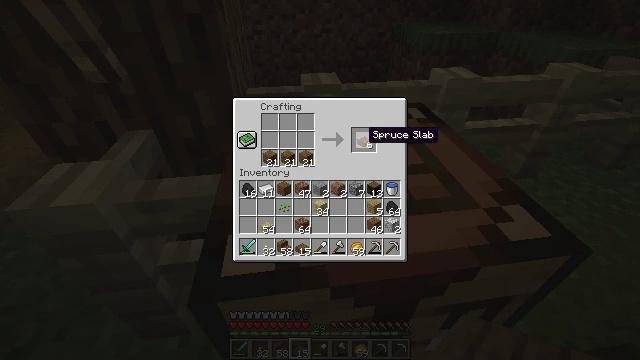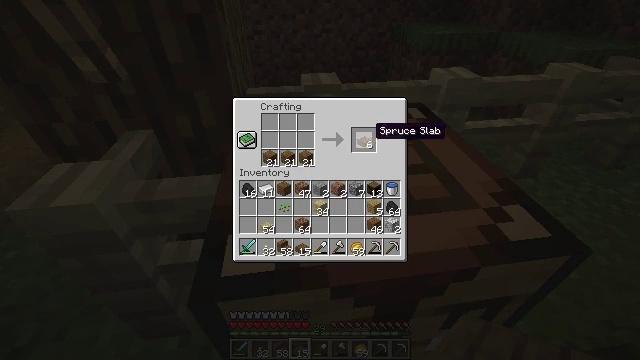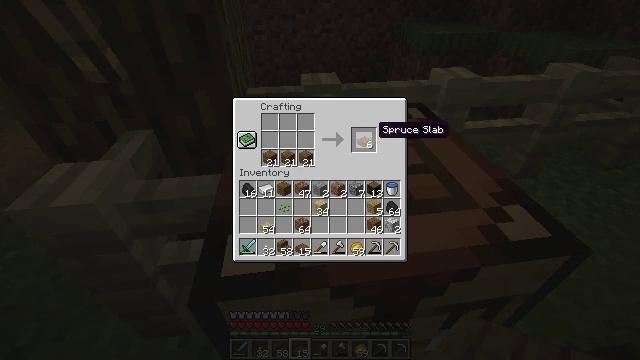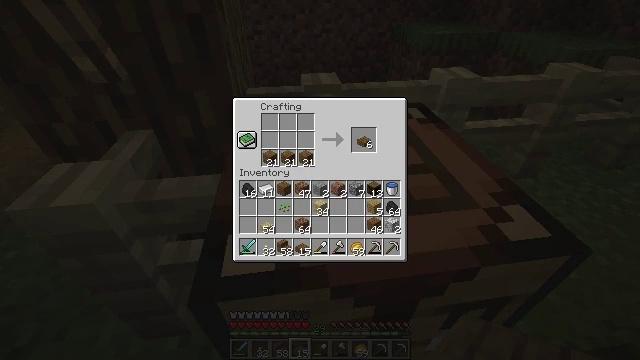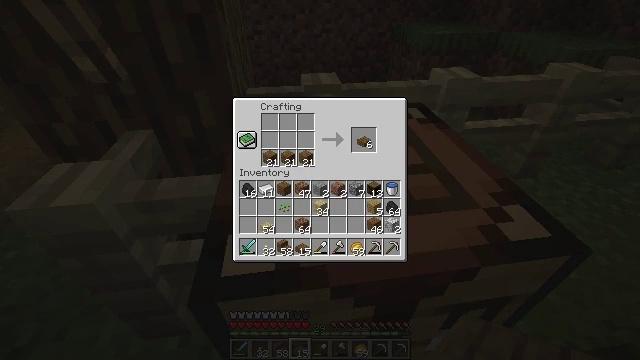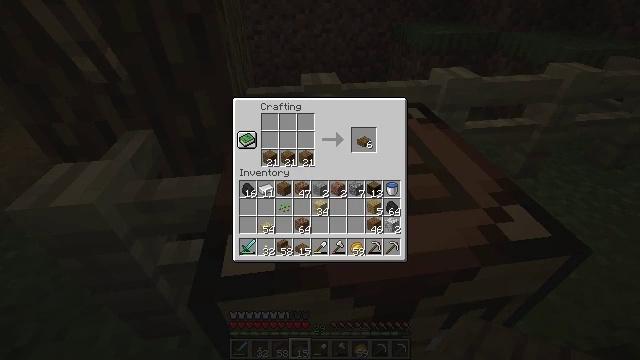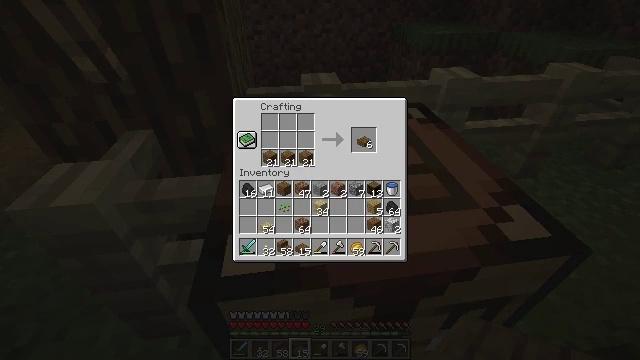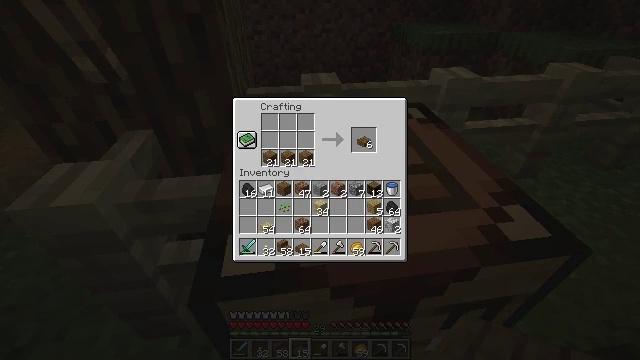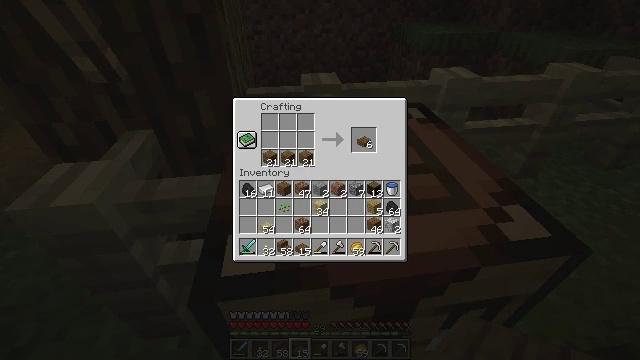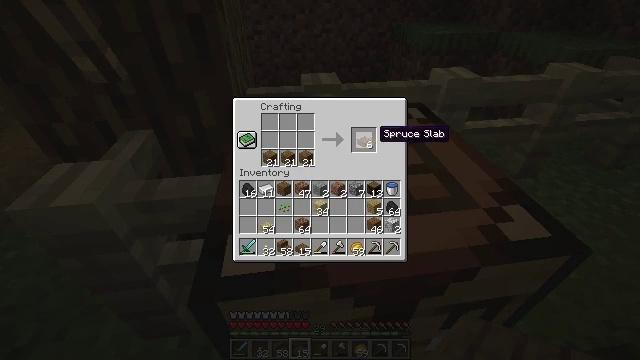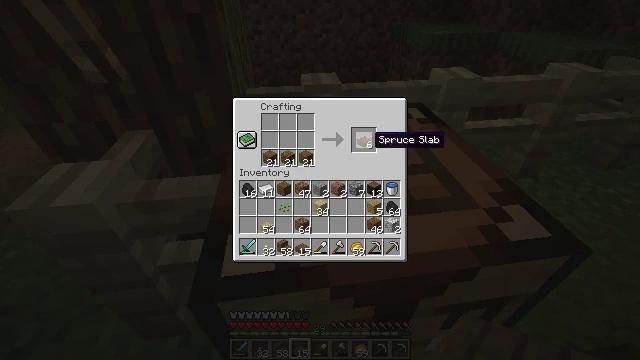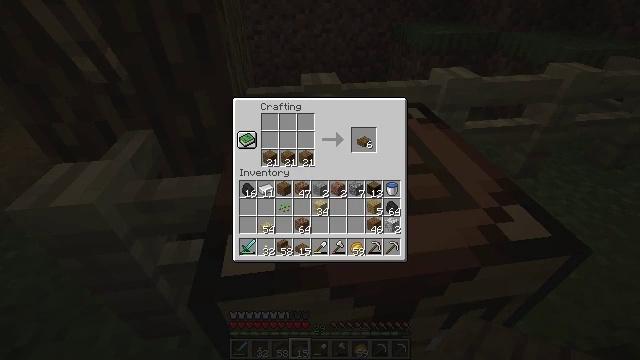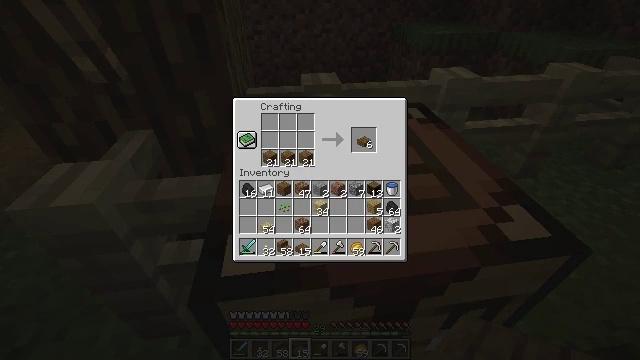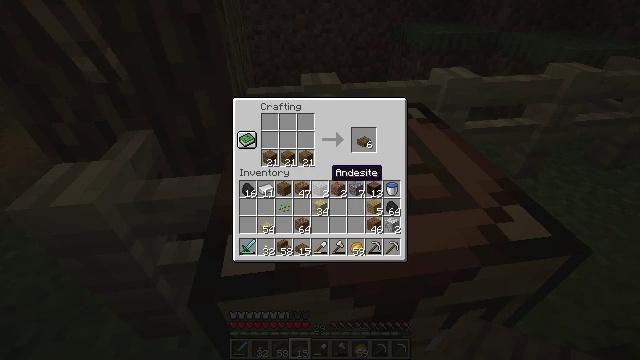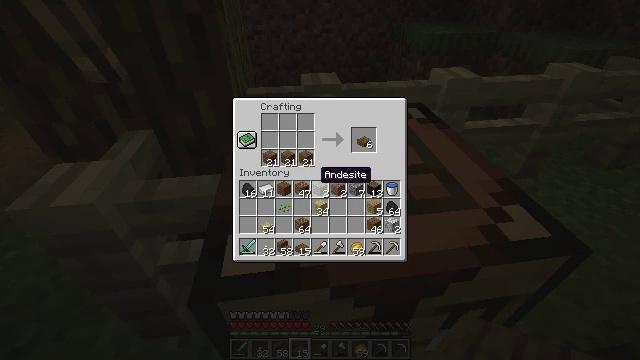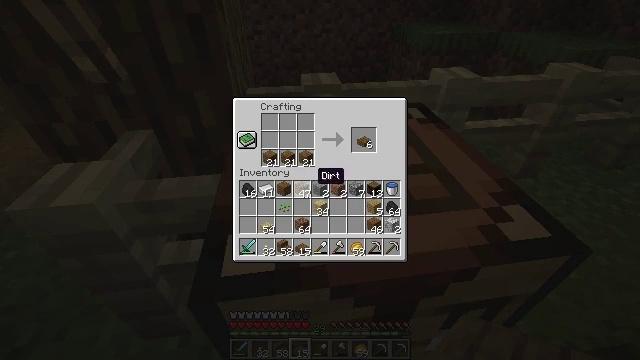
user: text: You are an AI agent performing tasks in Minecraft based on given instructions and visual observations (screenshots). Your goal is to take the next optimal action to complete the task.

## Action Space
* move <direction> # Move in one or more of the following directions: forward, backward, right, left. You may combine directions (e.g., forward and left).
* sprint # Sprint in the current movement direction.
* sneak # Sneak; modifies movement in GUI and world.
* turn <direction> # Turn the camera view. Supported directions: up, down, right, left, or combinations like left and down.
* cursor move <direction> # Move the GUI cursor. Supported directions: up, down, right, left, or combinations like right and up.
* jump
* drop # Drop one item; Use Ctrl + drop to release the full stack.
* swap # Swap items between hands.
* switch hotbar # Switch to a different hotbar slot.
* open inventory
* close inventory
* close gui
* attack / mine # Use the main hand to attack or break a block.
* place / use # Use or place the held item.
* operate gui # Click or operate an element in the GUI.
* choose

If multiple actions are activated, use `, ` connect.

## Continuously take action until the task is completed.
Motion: motion action
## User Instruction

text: Open the crafting grid to create a spruce slab.
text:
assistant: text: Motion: cursor move right
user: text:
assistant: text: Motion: sneak
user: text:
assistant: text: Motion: sneak
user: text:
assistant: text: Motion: sneak, operate gui
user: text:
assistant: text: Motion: sneak, operate gui
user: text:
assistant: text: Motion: sneak, operate gui
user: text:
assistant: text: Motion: sneak
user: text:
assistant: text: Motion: sneak
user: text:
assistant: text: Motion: sneak
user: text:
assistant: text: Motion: sneak
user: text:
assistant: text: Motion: sneak, cursor move left and down
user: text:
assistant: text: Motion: sneak, cursor move left and down
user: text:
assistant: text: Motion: sneak, cursor move left and down
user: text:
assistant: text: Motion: sneak, cursor move left
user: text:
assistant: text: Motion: sneak
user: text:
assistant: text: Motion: sneak
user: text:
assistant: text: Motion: sneak
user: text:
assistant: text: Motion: sneak, cursor move right and up
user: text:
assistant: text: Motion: sneak, cursor move right and up
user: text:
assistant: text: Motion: sneak, cursor move right and up
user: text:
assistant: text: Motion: sneak
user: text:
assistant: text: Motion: sneak
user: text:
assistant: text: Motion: sneak, operate gui
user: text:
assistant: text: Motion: sneak, operate gui
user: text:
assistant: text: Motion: sneak, operate gui
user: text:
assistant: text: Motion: sneak
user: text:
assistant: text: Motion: sneak
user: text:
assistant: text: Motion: sneak